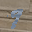
Label: 9